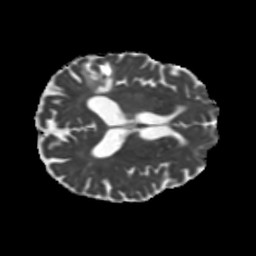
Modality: MD
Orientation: axial
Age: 64
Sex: male
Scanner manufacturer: siemens
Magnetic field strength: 3 T
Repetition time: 5.25 s
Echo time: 0.08 s